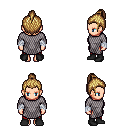
a pixel art fantasy rpg character, female body template, human, light skin, chain mail, red pants, blonde short topknot hairstyle, white cloth bandages, black shoes, four views (front, back, left, right), 2x2 character sprite sheet, small pixel art, hard edges, no anti-aliasing